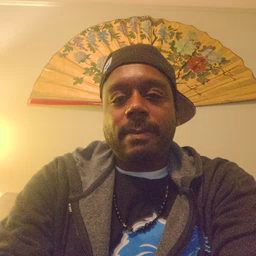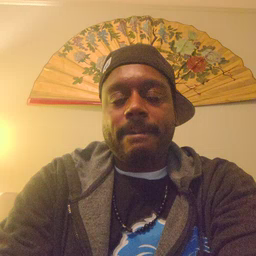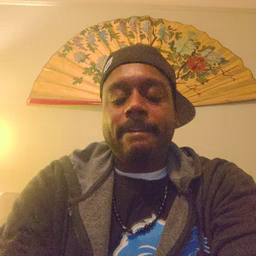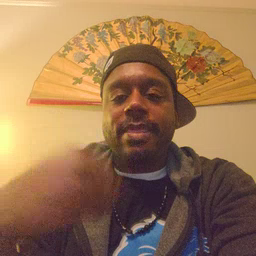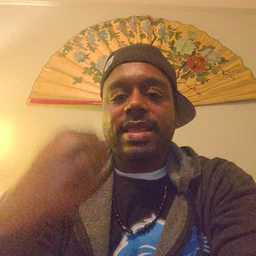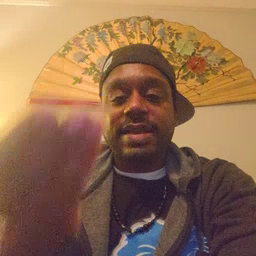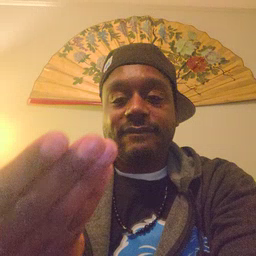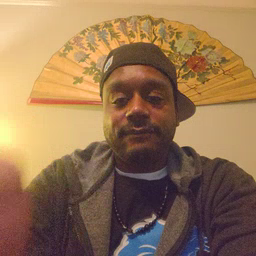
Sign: give